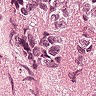
Metastatic tissue present: yes